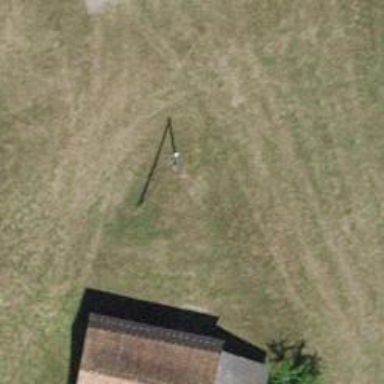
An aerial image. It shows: Minor power line.